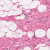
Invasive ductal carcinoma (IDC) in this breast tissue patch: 0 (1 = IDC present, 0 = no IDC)